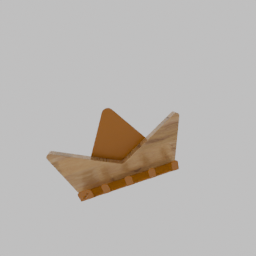
Label: appliances